Field crop: maize
Growth stage: 2
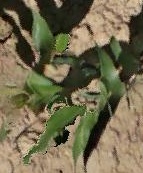
Species: maize